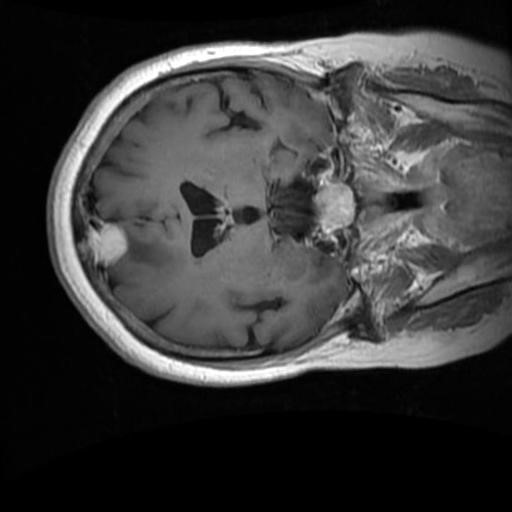
Label: brain_menin